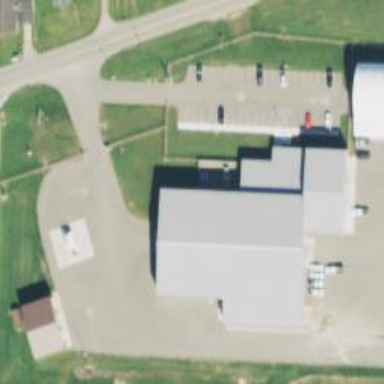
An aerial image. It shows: Transportation building.